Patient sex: M
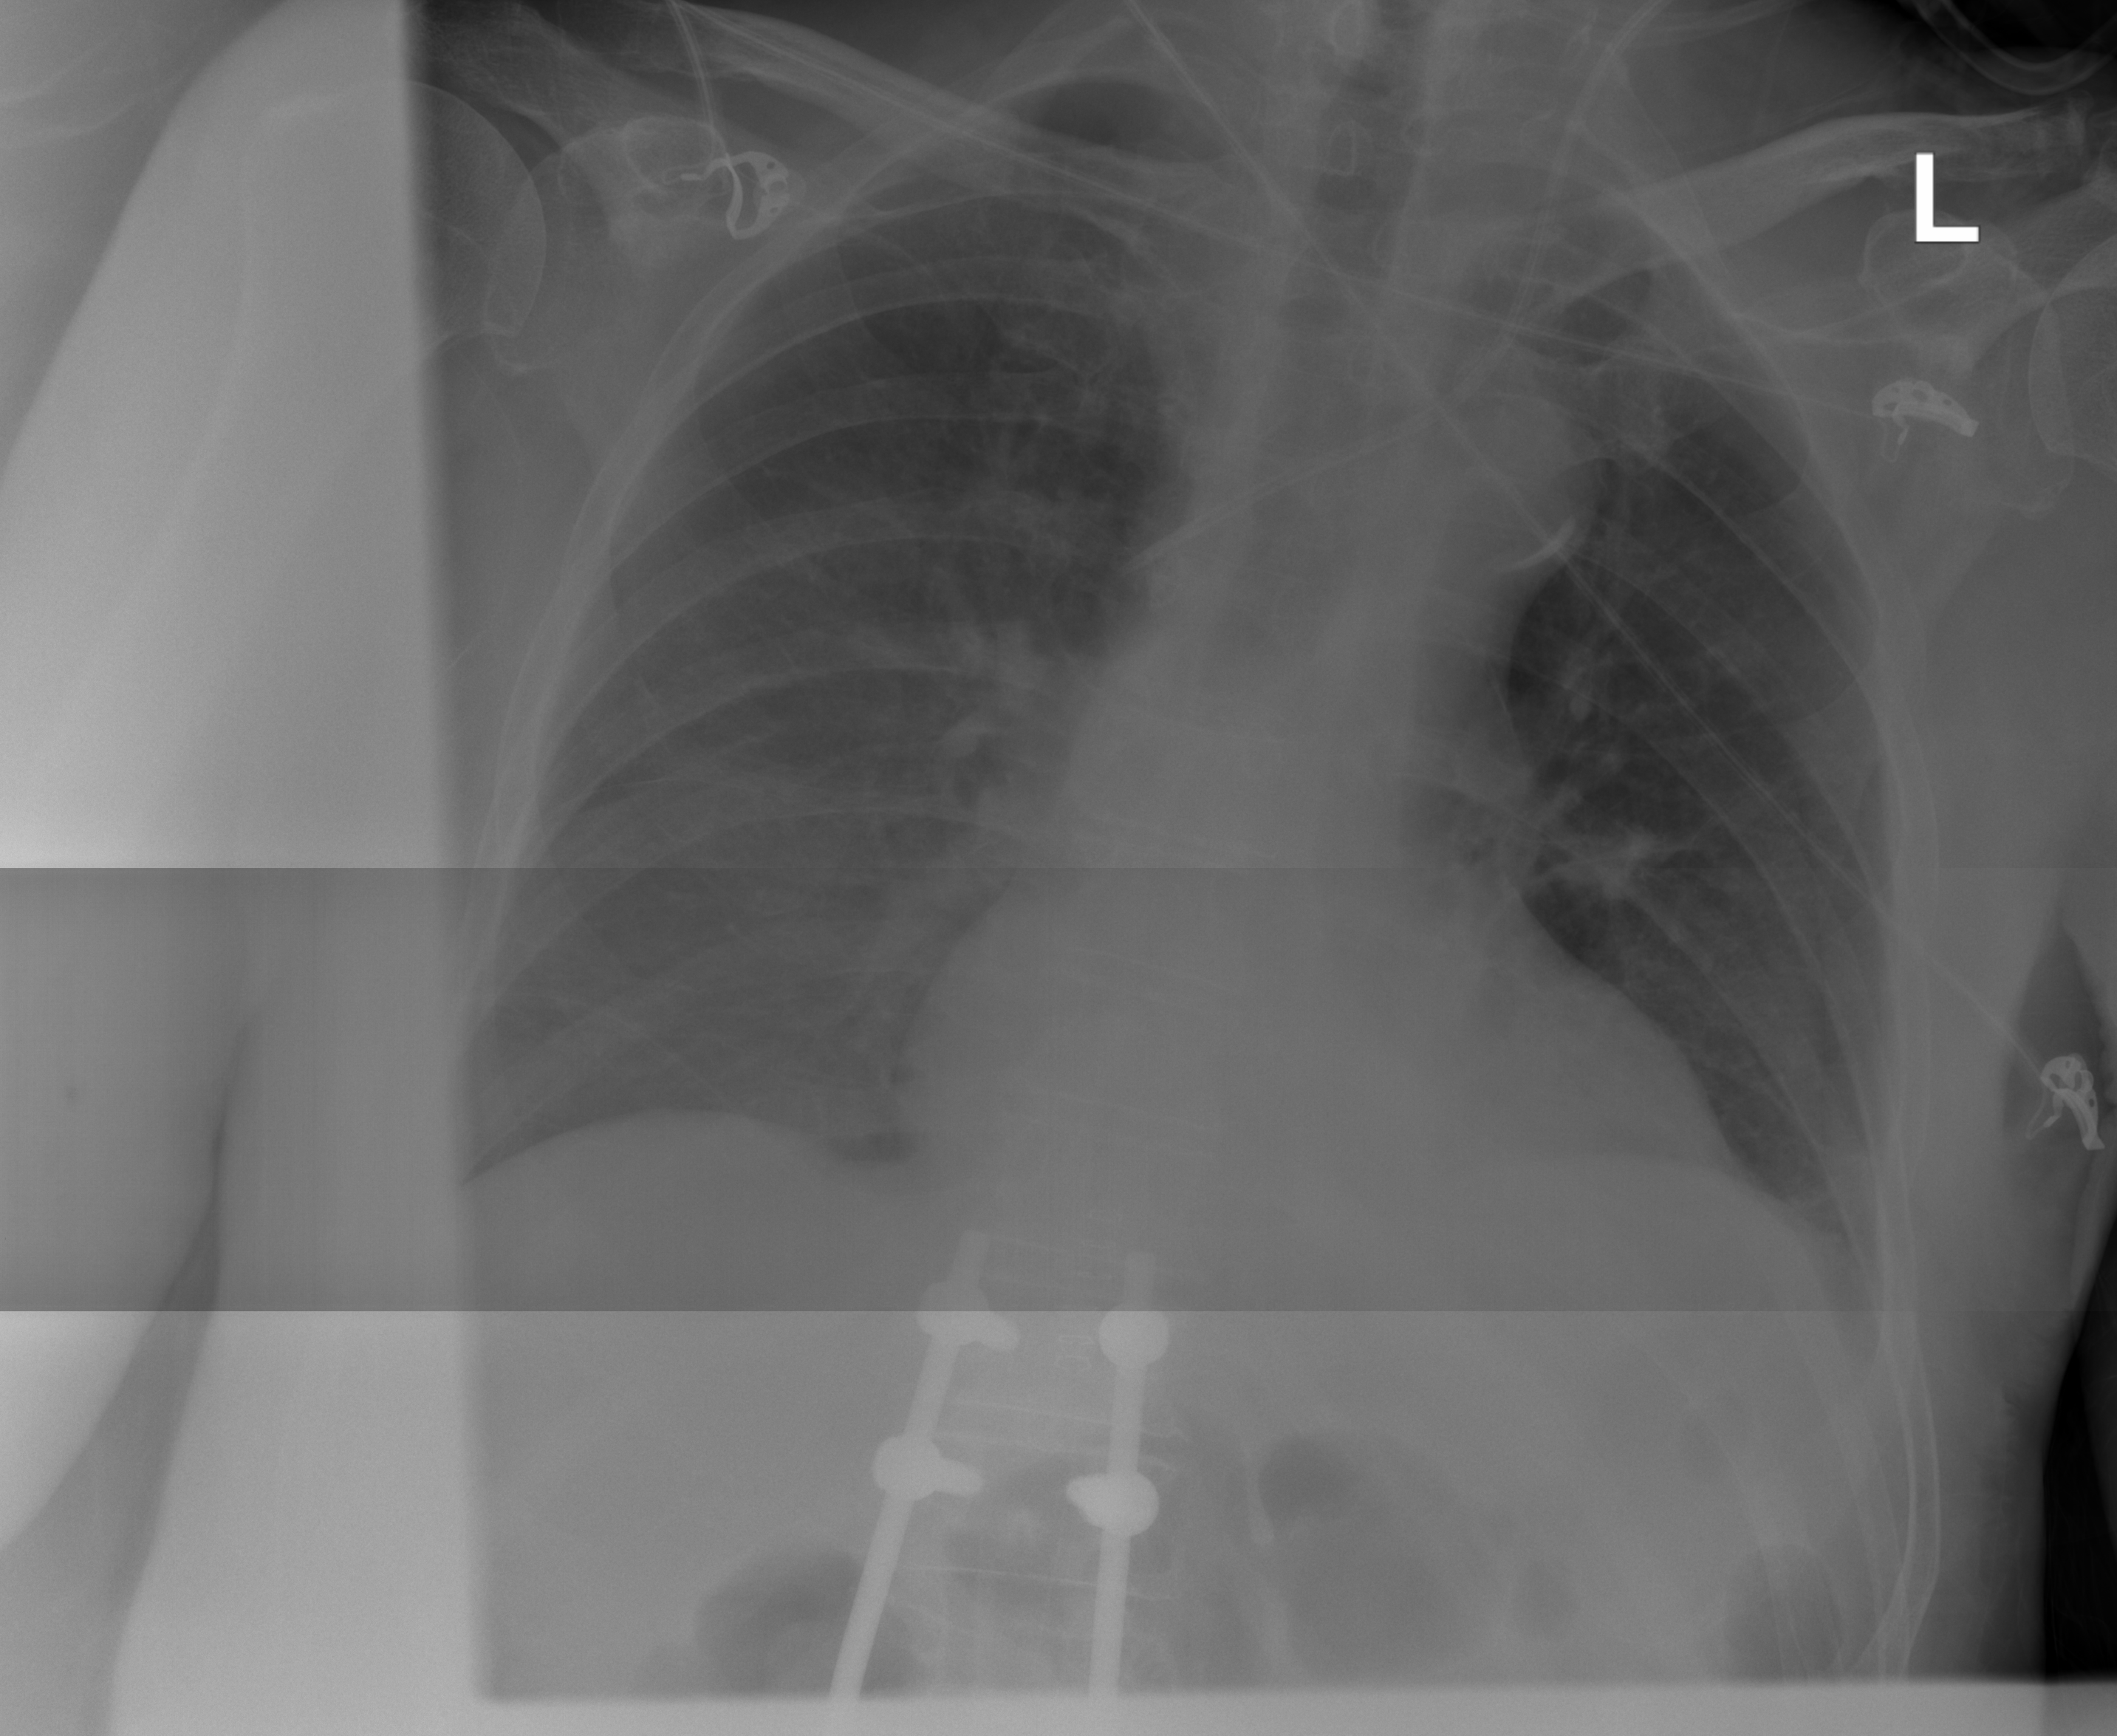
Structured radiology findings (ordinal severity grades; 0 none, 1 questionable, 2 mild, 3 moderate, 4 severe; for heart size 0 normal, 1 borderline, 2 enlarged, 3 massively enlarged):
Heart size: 0
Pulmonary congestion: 0
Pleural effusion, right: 2
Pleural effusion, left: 0
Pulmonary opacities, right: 0
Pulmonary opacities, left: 0
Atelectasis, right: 2
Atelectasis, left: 2